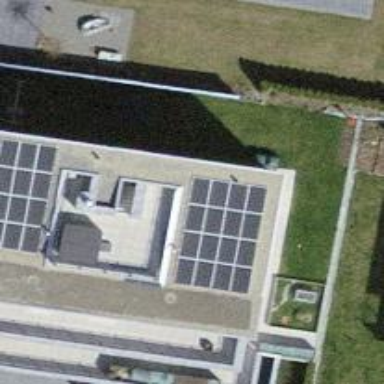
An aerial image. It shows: Solar power generator.